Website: home-depot
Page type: account-dashboard
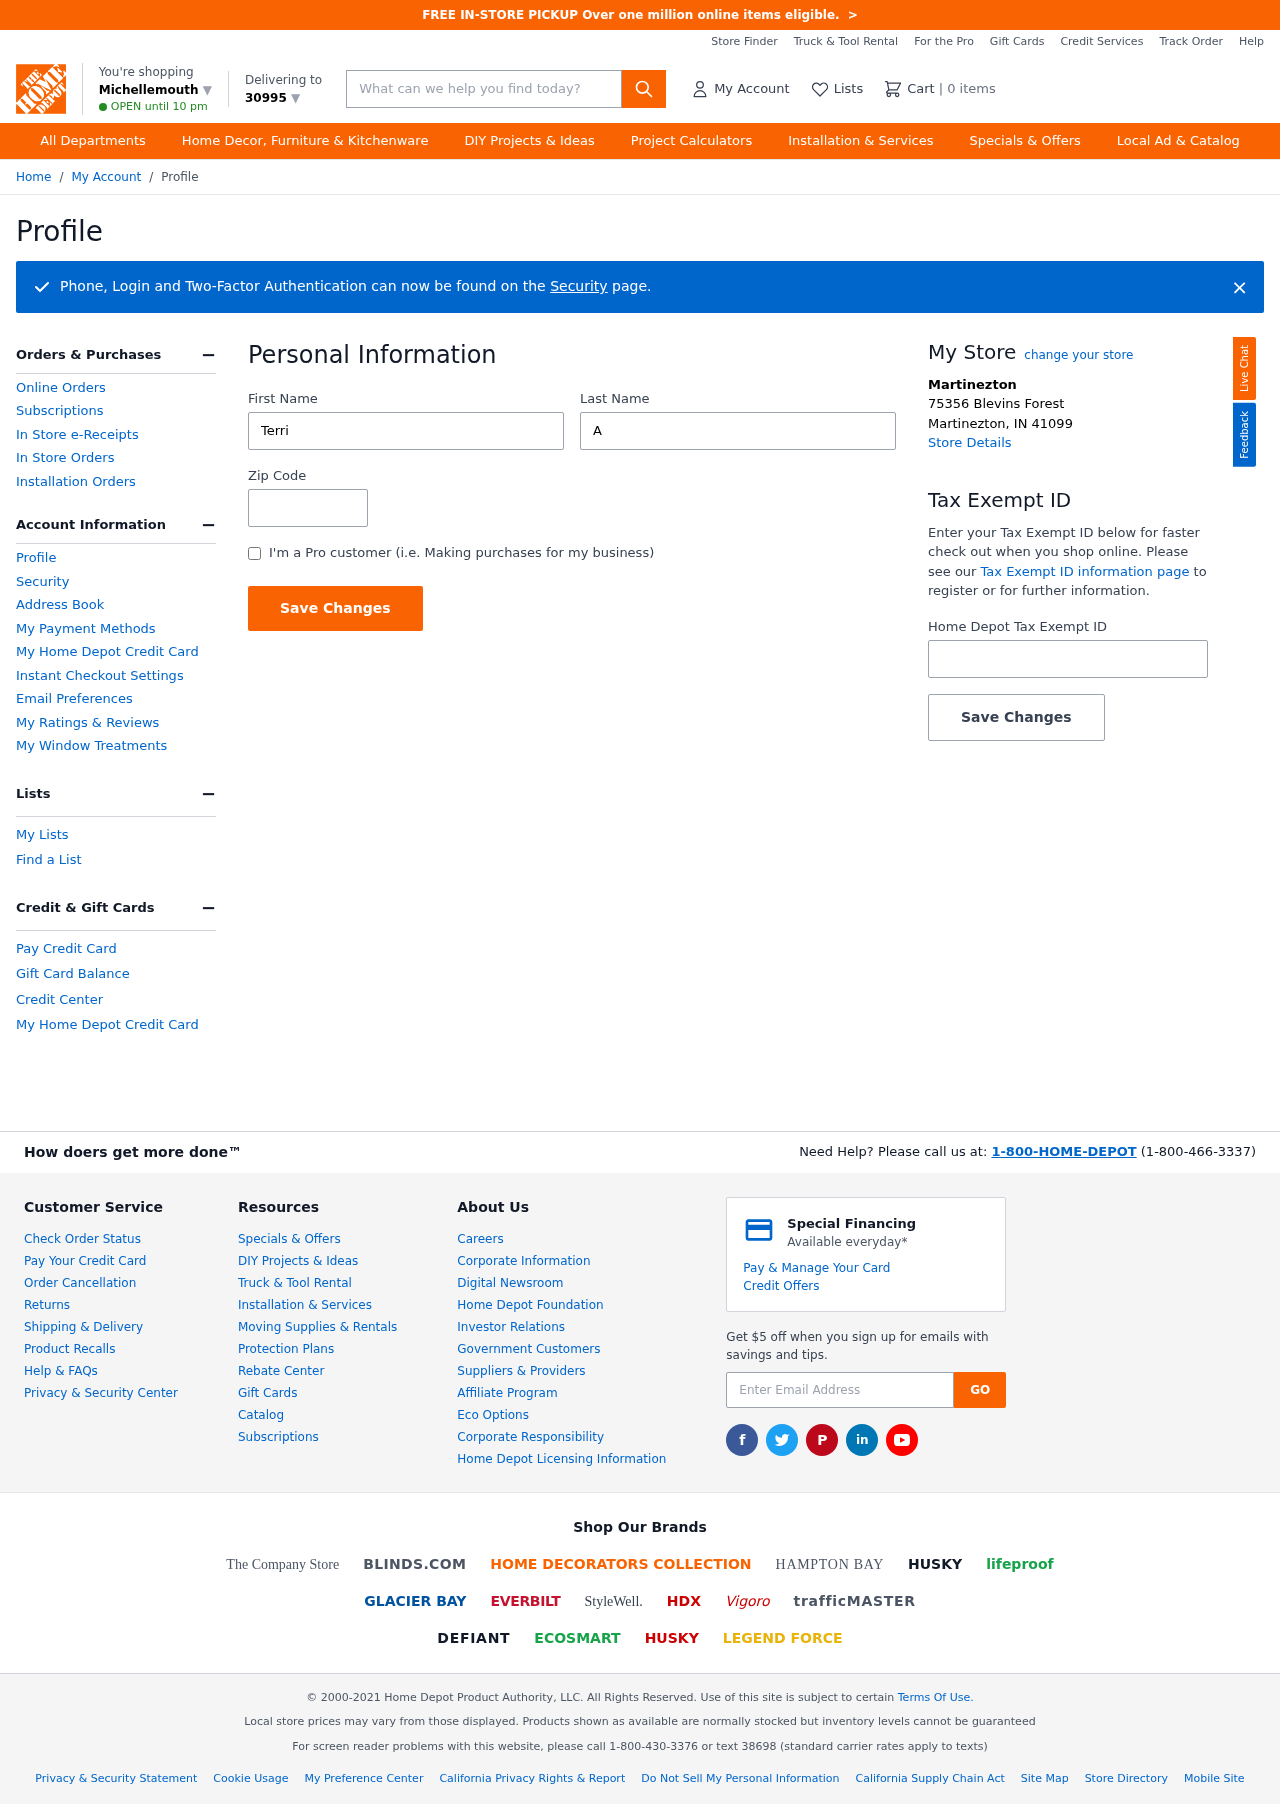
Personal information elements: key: PII_CITY
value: Michellemouth ▼
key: PII_FIRSTNAME
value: Terri
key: PII_LASTNAME
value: Aguirre
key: PII_LOCATION1_CITY
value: Martinezton
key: PII_LOCATION1_CITY_STATE_ZIP
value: Martinezton, IN 41099
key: PII_LOCATION1_STREET
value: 75356 Blevins Forest
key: PII_POSTCODE
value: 30995 ▼
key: PII_POSTCODE
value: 30995
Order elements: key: ORDER_NUM_ITEMS
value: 0
Search elements: key: HEADER_SEARCH
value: What can we help you find today?